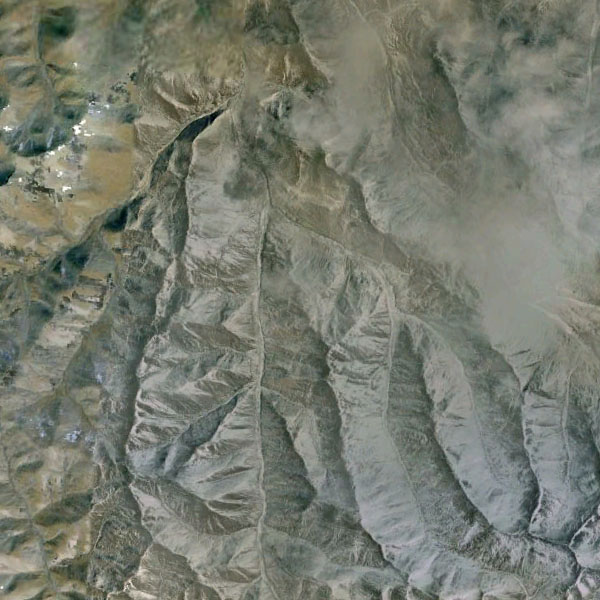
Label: Mountain